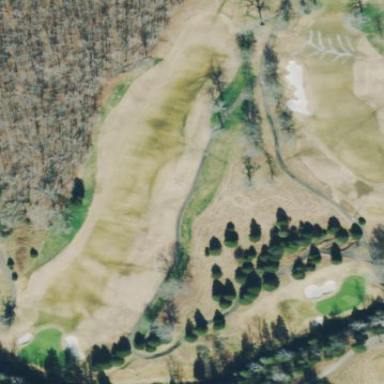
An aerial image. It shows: Golf rough area.